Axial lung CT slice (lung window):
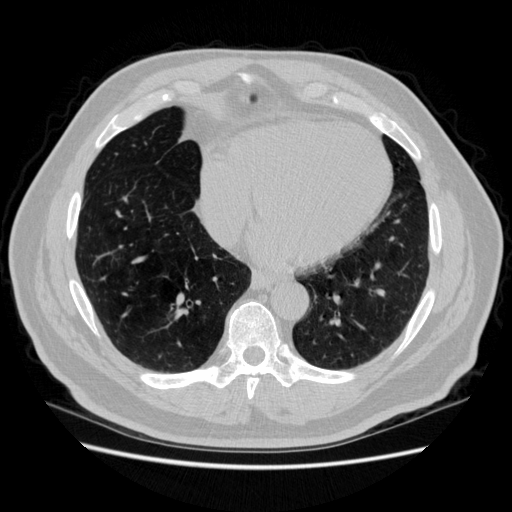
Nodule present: no